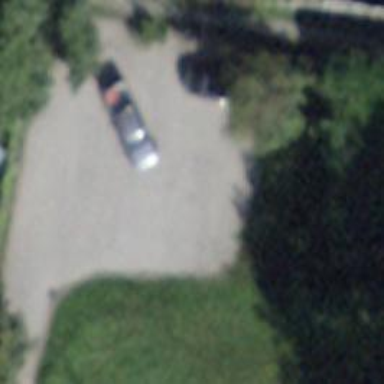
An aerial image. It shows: Parking area.